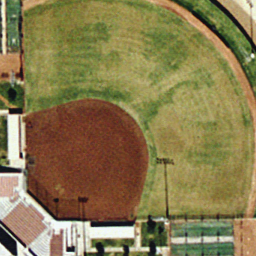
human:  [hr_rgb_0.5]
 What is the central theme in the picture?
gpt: baseball diamond